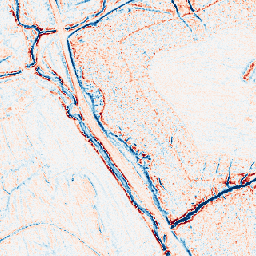
Category: edge_preserving
Decomposition family: anisotropic_diffusion
Decomposition parameters: iterations: 5
kappa: 10
gamma: 0.2
Upsampling method: nearest
Upsampling parameters: scale: 8
Upsampling scale: 8